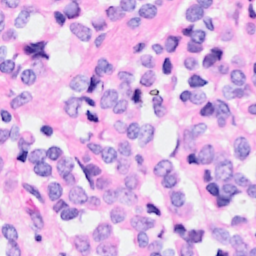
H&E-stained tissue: Breast